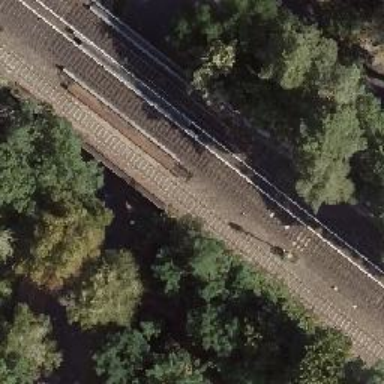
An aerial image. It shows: Bridge for electrified light rail.